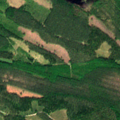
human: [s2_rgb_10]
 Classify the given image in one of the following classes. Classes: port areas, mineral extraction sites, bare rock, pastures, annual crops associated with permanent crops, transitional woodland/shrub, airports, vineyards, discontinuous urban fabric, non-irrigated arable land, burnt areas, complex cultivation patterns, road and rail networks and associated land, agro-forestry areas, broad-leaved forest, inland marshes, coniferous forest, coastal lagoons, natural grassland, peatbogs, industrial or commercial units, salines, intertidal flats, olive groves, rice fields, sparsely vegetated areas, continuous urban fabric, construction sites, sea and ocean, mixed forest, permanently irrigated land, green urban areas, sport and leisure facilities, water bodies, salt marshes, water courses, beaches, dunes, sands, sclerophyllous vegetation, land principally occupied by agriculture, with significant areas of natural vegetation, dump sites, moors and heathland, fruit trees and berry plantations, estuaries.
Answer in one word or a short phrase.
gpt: coniferous forest, mixed forest, transitional woodland/shrub, inland marshes